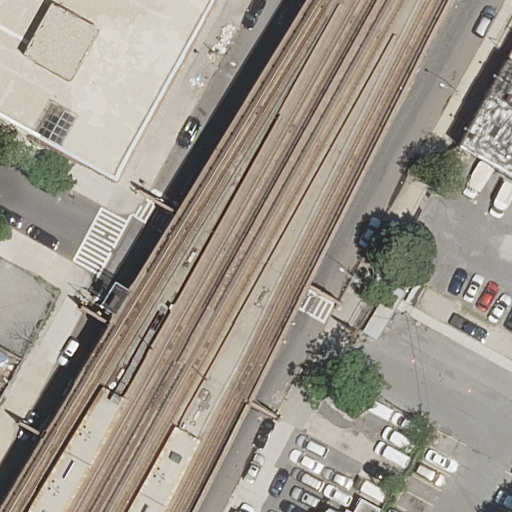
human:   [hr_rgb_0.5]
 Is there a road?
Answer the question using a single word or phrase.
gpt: yes

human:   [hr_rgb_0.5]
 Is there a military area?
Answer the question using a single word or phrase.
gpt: no

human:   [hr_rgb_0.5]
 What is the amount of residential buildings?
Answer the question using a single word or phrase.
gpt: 3

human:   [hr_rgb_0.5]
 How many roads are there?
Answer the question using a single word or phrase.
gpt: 5

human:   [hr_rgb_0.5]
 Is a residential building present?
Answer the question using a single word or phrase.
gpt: yes

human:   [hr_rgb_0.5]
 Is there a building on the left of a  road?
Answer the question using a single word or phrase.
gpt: yes

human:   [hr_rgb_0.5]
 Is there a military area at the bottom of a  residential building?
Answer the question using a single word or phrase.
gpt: no

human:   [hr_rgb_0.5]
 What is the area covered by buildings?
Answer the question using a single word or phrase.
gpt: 798m2

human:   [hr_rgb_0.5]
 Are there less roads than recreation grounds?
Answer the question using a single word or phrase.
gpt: no

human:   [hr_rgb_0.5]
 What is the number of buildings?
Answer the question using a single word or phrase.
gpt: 3

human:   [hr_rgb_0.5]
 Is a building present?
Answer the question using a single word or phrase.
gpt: yes

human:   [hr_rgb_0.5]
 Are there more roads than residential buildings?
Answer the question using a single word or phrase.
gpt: yes

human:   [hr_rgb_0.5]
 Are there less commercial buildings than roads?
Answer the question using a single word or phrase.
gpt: yes

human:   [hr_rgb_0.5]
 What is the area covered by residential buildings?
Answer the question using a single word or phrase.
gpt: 798m2

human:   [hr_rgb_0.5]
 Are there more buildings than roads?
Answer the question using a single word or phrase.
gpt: no

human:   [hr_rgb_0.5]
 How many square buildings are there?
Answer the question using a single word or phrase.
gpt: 0

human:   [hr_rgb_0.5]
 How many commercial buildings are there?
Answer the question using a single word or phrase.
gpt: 0

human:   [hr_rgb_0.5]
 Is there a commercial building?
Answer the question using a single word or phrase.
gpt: no

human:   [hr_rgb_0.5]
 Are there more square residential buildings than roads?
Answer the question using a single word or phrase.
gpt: no

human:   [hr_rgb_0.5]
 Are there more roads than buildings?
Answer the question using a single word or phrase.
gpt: yes

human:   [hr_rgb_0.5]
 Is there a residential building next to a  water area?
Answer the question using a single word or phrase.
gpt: no

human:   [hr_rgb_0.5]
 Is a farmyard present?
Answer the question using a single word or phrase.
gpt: no

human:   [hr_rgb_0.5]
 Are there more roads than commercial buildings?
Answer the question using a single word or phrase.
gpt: yes

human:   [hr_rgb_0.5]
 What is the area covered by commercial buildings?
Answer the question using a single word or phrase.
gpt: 0m2

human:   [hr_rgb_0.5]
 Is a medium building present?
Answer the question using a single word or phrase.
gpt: yes

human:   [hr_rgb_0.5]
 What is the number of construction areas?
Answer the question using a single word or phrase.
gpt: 0

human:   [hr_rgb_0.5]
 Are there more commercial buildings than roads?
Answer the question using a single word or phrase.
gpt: no

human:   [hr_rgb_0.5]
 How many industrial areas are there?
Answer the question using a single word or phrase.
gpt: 0

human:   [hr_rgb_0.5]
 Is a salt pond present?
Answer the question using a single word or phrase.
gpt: no

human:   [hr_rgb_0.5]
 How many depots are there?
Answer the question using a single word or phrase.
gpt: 0

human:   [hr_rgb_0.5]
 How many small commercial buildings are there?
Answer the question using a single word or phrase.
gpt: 0

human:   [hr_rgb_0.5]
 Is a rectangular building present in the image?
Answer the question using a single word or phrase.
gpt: yes

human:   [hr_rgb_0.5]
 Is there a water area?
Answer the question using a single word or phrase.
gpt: no

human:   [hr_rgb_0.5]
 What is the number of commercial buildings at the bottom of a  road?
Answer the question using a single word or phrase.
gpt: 0

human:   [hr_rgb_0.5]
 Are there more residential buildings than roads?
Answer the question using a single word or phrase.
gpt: no

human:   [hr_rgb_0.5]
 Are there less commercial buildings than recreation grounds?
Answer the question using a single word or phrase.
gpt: no

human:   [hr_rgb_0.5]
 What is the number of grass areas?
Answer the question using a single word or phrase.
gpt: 0

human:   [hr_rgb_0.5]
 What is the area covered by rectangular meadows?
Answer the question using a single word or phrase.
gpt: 0m2

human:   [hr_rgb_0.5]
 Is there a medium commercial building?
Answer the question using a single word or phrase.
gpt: no

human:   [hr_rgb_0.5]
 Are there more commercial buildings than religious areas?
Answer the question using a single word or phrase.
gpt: no

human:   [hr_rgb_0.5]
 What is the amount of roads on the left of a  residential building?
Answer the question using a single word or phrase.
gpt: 3

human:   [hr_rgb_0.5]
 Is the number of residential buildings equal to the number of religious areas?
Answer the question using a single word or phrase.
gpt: no

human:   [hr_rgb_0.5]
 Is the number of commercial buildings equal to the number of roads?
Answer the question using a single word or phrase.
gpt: no

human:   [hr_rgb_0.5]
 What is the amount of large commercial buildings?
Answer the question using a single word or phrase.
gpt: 0

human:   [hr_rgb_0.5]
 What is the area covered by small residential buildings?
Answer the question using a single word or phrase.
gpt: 0m2

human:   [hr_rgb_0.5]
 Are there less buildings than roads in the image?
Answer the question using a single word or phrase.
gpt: yes

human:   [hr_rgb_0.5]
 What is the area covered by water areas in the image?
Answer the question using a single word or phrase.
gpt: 0m2

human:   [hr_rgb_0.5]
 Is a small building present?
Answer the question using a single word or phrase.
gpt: no

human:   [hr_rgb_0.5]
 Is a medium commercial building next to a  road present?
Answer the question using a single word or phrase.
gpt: no

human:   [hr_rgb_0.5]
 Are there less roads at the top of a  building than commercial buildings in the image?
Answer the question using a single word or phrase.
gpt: no

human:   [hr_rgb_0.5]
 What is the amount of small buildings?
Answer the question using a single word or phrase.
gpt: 0

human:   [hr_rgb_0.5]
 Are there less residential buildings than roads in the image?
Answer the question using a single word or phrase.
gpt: yes

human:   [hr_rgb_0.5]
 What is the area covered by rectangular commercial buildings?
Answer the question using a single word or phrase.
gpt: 0m2

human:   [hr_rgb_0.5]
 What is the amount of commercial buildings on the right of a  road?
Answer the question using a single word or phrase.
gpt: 0

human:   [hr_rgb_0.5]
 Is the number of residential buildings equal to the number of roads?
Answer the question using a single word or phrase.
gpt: no

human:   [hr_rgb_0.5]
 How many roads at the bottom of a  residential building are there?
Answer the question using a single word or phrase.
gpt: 3

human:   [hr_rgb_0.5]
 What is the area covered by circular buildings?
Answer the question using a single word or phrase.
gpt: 0m2

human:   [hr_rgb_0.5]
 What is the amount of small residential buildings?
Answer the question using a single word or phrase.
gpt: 0

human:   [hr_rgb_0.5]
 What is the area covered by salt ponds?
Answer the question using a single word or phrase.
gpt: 0m2

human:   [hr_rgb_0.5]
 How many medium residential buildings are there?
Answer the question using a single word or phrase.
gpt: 3

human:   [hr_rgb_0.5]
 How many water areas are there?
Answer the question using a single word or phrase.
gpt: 0

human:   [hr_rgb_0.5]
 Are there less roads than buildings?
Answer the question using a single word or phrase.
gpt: no

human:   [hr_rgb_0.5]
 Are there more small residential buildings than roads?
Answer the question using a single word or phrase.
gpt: no

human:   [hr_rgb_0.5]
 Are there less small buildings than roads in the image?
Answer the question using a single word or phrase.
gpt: yes